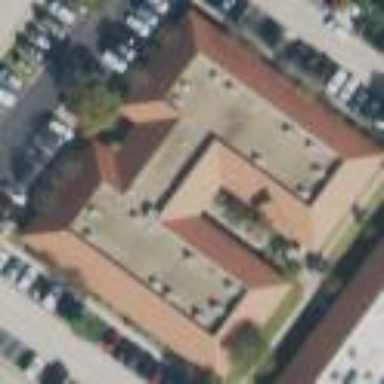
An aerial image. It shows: Building.